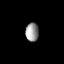
Tissue: lung
Cell type: Others
Senescence score: 0.672
Nuclear area (px): 241
Mean DAPI intensity: 150.452